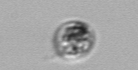
Label: Amoeba